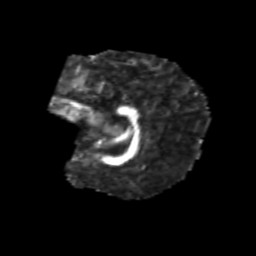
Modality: FA
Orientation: sagittal
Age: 8
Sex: male
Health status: healthy